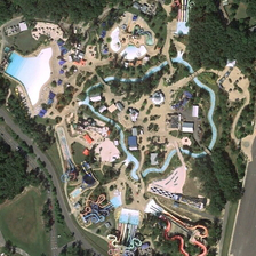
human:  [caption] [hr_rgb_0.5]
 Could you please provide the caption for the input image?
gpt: This is the amusement park of the bank near the road.

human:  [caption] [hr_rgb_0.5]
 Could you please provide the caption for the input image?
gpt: the water park has slides a annular swimming pool and other sheet pools .

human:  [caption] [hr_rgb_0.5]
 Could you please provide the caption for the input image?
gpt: the park with several buildings which has blue roofs sits at the bank of the river .

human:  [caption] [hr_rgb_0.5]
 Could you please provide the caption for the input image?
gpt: the park in the forest contains recreation facilities and annular lane .

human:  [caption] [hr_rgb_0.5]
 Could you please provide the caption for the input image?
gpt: It's an amusement park, on the shore near a road.